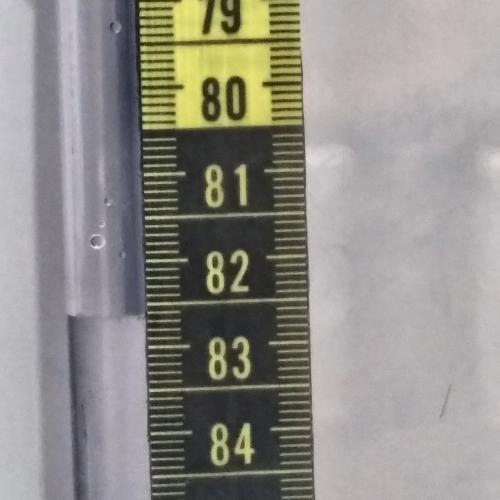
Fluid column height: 82.6 cm